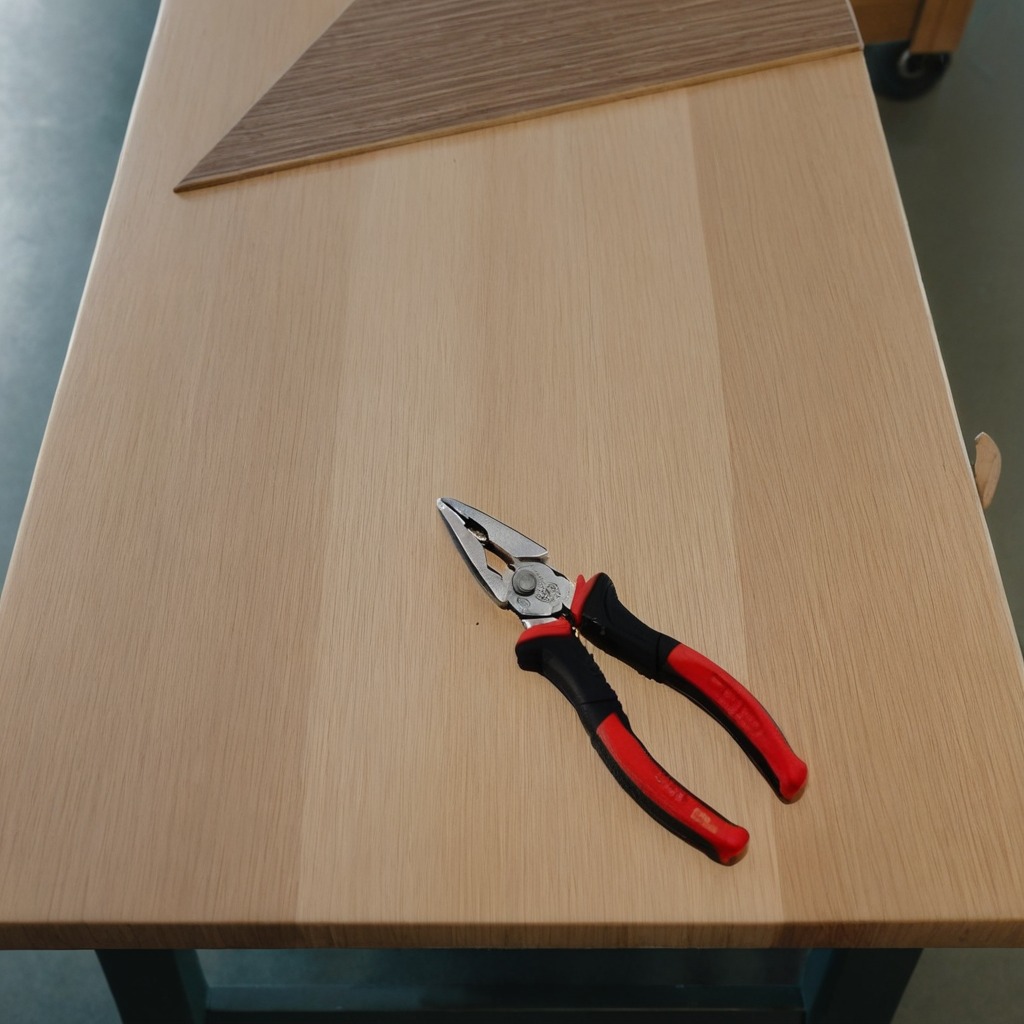
A plier lies on the workbench inside a coastal fishing gear workshop.